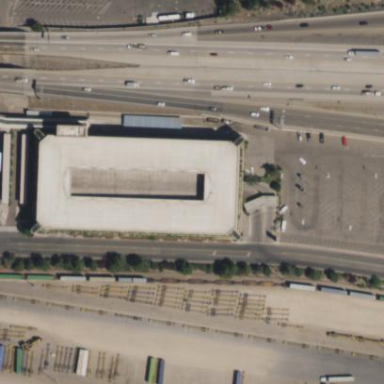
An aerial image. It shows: Multi-storey parking building.